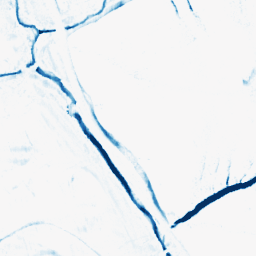
Category: morphological
Decomposition family: morphological_rect
Decomposition parameters: operation: closing
width: 5
height: 10
Upsampling method: cubic_mitchell
Upsampling parameters: scale: 2
Upsampling scale: 2